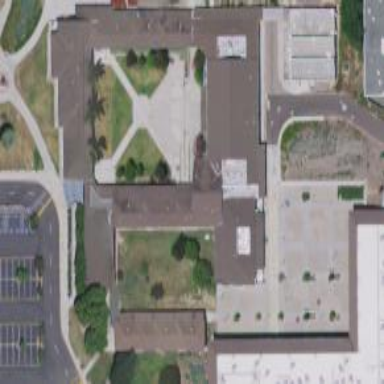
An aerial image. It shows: Education building.